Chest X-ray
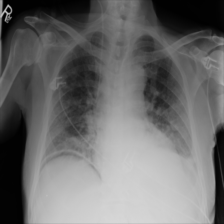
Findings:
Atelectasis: negative
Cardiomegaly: negative
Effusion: negative
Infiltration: negative
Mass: negative
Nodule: negative
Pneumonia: negative
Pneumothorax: negative
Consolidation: negative
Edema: negative
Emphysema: negative
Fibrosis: negative
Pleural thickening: negative
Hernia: negative